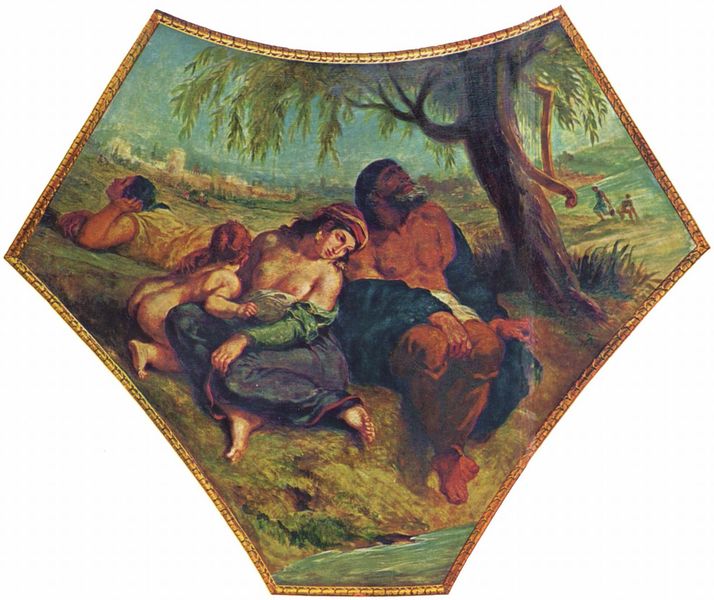
Titel: Babylonische Gefangenschaft
Künstler: Eugène Delacroix
Standort: Paris
Institution: Palais Bourbon, Bibliothek
Schlagwörter: akt, baum, blau, blätter, dunkel, gemälde, himmel, körper, laub, mann, meer, nackt, schatten, wasser, weiß, badende, fluss, frauen, grün, landschaft, menschen, mädchen, ocker, see, sitzen, stadt, teich, ufer, äste, ausschnitt, braun, brust, busen, frau, hintergrund, licht, männer, nacht, orange, schwarz, stützen, szene, türkis, blick, gebäude, gras, haus, rasen, rot, wiese, beige, rock, alt, bart, gesichter, trinken, wand, arme, gesicht, inkarnat, mensch, rahmen, stein, steine, bild, goldrahmen, instrument, ast, bach, baumstamm, feld, ferne, gräser, häuser, natur, stamm, weide, zweige, gewässer, kirche, sonne, insel, gewand, gold, sitzend, decke, familie, kind, paar, personen, blatt, kinder, weiher, brüste, hintern, küste, strand, ruhe, liegen, bogen, ort, fischer, dorf, mauer, violett, wolkenlos, baby, pause, rast, füsse, rand, figuren, böschung, detail, wandmalerei, stuck, halbakt, liegend, oberkörper, zinnen, oase, adam, barfuss, nacktheit, paradies, gesäss, fuss, orient, palast, zweig, form, liegende, schlange, zwickel, kleinkind, geäst, rinde, sonnenschein, grad, deckengemälde, fresko, laute, arkadien, harfe, anlehnen, sechs, turban, fresco, angeln, fischen, pendentif, quelle, lagern, bah, wolkenfrei, laier, nackheit, eingefasst, halbakte, deckenbild, loth, entspannen, saul, utter, nkarnat, po, iraeliten, orientalistisch, gewölbezwickel